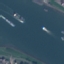
Label: River